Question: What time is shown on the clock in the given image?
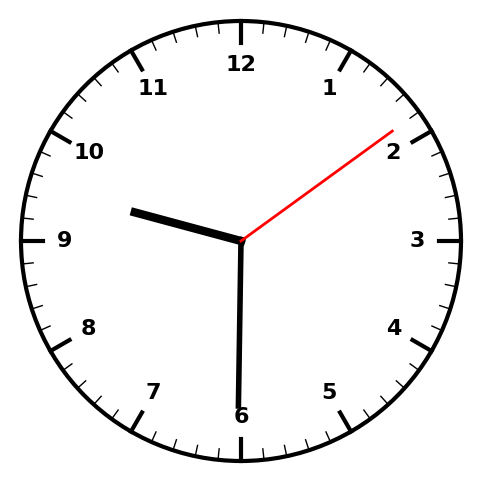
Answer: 09:30:09